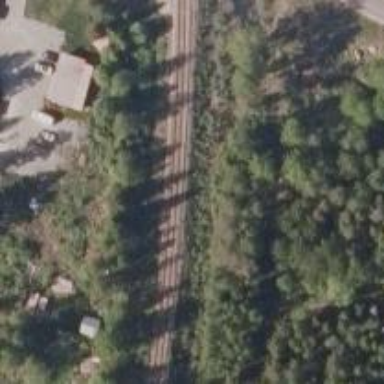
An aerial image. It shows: Continuous rail railway with electrified contact line.